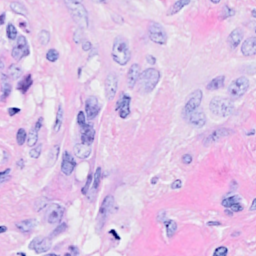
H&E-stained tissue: Breast